Interaction volume radius: 10 \u00c5
Interaction volume height: 25 \u00c5
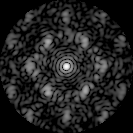
Disorder parameter: 0.6262